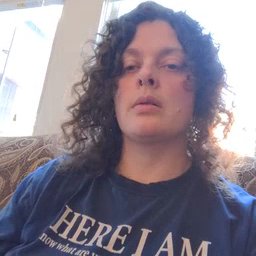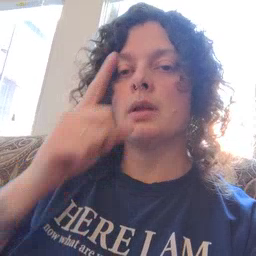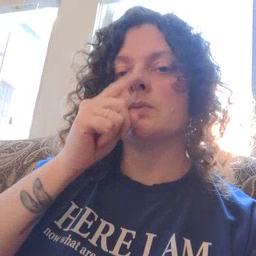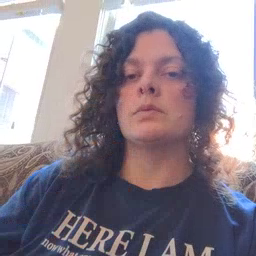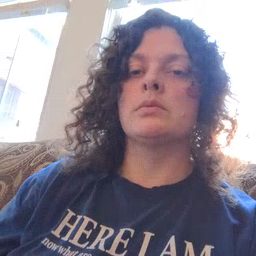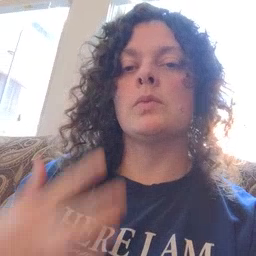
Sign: mouse